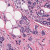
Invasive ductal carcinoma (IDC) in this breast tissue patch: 0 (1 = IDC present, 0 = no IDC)